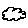
Label: cloud